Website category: sports
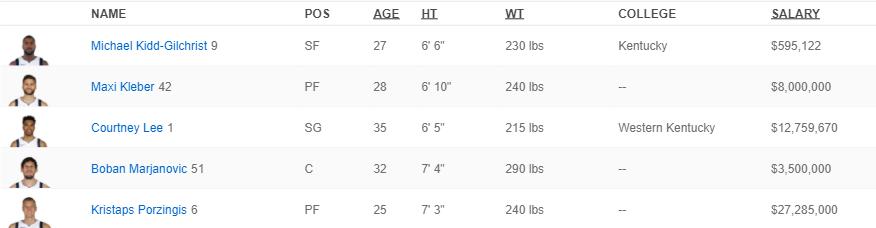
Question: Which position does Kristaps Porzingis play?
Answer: PF

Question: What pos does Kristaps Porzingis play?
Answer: PF

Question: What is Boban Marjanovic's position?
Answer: C

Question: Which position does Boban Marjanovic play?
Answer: C

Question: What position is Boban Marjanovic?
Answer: C

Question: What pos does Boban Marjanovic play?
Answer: C

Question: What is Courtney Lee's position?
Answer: SG

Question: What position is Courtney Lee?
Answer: SG

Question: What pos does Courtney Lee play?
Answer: SG

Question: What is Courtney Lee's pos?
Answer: SG

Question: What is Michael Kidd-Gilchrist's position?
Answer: SF

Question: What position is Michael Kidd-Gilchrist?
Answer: SF

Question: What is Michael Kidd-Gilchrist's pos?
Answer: SF

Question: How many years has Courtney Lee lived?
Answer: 35

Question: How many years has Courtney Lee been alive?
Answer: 35

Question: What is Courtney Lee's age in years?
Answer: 35

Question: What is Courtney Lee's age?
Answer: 35

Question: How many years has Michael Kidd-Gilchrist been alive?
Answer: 27

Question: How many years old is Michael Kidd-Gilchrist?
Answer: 27

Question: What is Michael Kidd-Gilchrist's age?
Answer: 27

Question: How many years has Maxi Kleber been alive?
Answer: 28

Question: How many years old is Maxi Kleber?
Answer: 28

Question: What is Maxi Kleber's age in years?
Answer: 28

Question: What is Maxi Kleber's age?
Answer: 28

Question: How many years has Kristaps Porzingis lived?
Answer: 25

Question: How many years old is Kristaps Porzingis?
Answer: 25

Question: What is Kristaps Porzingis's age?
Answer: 25

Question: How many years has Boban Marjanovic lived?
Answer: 32

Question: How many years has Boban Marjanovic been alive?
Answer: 32

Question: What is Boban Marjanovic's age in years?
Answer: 32

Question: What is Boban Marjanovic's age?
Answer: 32

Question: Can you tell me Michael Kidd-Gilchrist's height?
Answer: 6' 6"

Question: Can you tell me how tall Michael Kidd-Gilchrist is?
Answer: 6' 6"

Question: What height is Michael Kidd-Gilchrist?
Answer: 6' 6"

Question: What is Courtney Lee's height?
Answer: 6' 5"

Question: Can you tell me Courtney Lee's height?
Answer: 6' 5"

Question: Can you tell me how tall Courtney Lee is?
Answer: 6' 5"

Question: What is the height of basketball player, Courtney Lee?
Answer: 6' 5"

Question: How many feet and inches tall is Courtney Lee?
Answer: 6' 5"

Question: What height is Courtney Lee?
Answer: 6' 5"

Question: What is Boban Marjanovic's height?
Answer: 7' 4"

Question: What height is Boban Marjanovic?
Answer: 7' 4"

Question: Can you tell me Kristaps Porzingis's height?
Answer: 7' 3"

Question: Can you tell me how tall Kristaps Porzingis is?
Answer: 7' 3"

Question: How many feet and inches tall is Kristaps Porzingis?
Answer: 7' 3"

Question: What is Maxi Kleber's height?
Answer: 6' 10"

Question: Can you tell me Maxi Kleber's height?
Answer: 6' 10"

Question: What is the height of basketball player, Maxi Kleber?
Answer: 6' 10"

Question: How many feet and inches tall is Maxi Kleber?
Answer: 6' 10"

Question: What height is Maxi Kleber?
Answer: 6' 10"

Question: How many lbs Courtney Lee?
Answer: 215 lbs

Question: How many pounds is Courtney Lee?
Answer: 215 lbs

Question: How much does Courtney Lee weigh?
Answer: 215 lbs

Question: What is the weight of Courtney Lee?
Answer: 215 lbs

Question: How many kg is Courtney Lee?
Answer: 215 lbs

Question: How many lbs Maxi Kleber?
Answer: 240 lbs

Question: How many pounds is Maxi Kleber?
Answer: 240 lbs

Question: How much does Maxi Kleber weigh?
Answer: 240 lbs

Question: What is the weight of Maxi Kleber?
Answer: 240 lbs

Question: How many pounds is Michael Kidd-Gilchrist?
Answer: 230 lbs

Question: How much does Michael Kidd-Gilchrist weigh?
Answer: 230 lbs

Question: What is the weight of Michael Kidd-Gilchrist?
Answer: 230 lbs

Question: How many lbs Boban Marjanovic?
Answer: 290 lbs

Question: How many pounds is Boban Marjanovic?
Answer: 290 lbs